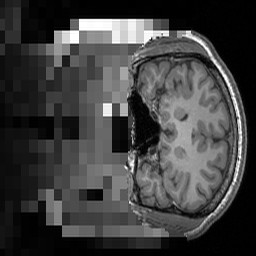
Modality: T1w
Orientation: coronal
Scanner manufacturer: siemens
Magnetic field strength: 3 T
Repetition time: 1.5 s
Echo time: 0.00291 s